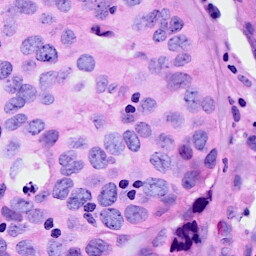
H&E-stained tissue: Breast